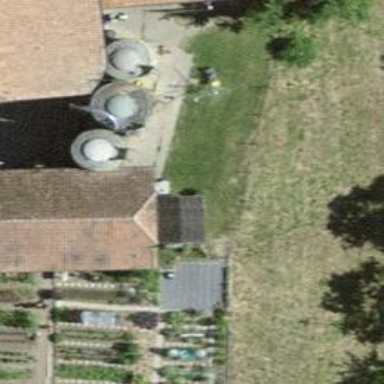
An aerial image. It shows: Silo.